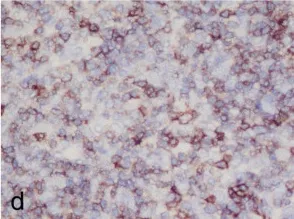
Postoperative photomicrographs of lesion in thymoma component. , but negative for CD5 . Immunohistochemical staining with original magnification of 400 x).
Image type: pathology (immunostaining)